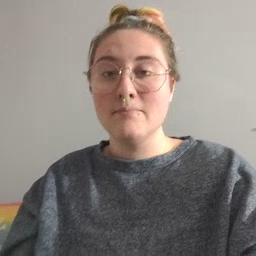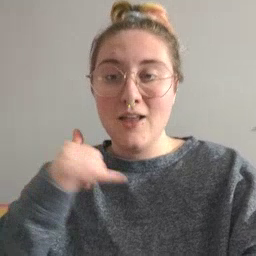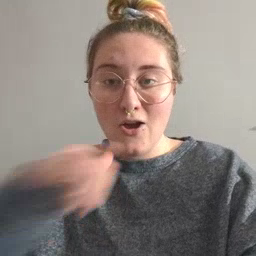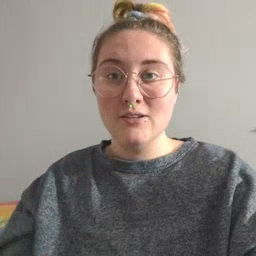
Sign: backyard